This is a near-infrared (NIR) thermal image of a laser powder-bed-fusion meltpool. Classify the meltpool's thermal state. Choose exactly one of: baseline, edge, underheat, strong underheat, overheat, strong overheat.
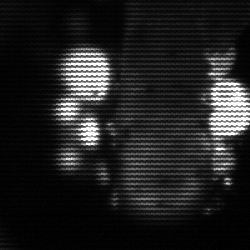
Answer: strong underheat